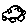
Label: car